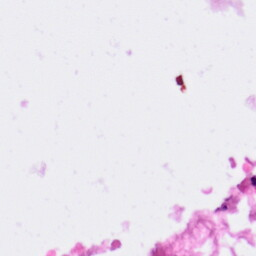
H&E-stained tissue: Pancreatic